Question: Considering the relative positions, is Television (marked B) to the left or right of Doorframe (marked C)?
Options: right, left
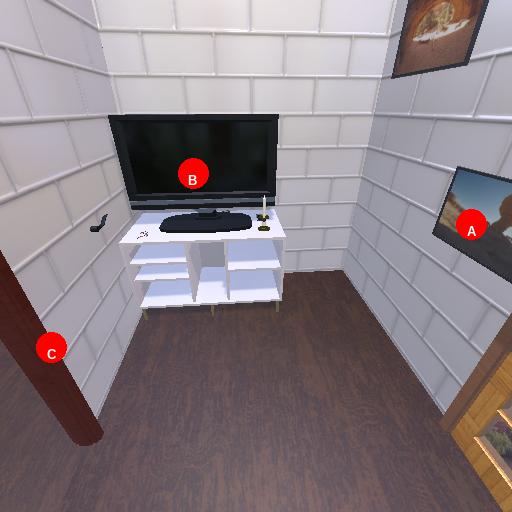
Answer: right